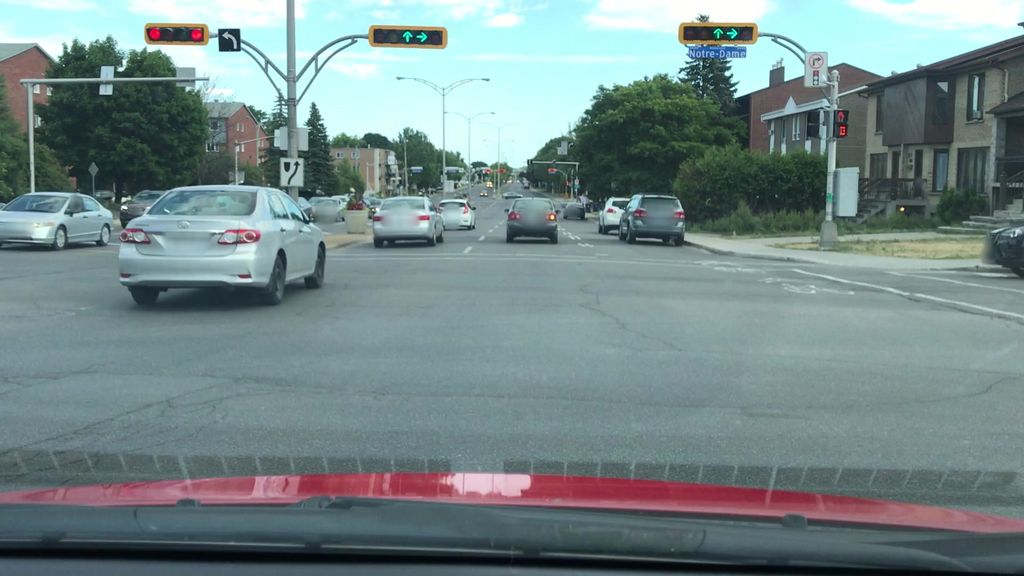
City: montreal